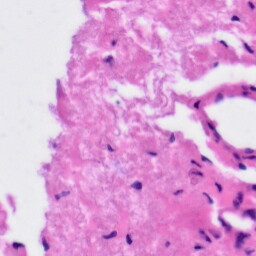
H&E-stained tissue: Tonsil